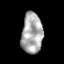
Tissue: lung
Cell type: Myeloid cells
Senescence score: 0.1993
Nuclear area (px): 832
Mean DAPI intensity: 172.865